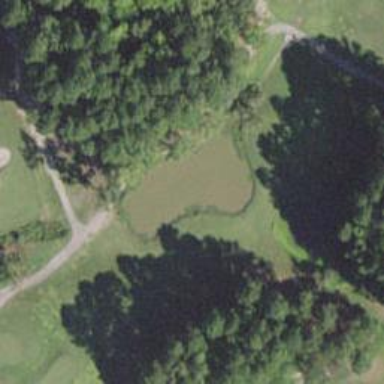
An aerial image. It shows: View of golf hole.